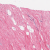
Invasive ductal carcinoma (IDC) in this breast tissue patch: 0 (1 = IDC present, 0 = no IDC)